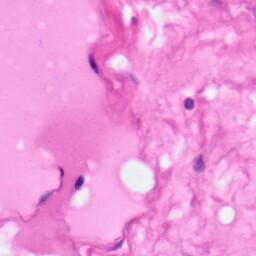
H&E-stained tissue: Pancreatic